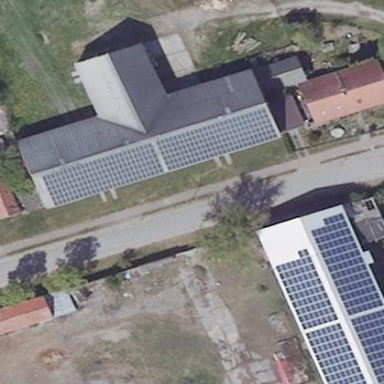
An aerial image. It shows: Building featuring small installation solar photovoltaic panel for electricity generation.